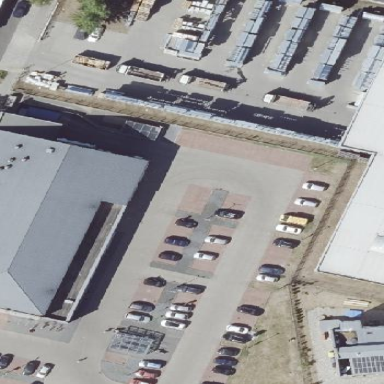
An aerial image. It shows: Parking aisle made of paving stones.